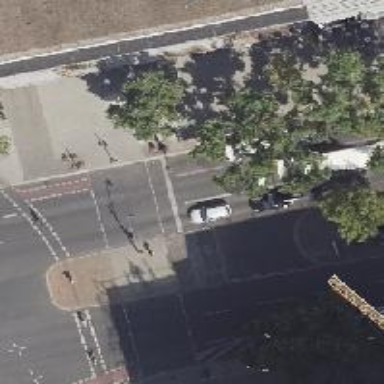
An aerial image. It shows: Footway that serves as traffic island.